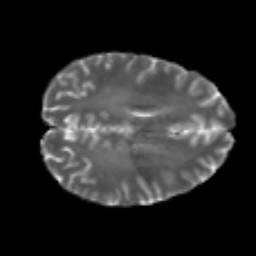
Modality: T2w
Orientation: axial
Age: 24
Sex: male
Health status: healthy
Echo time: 0.074 s